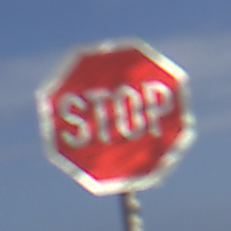
Verkehrszeichen: Stop
Umgebung: Outdoor, Nature
Tageszeit: Midday
Wetter: PartlyCloudy
Licht: Natural
Jahreszeit: NotSpecified
Kontrast: MediumContrast